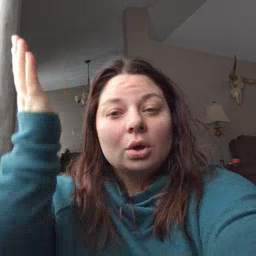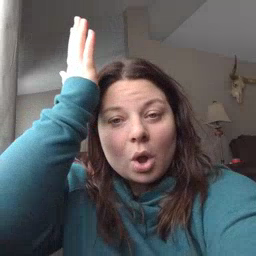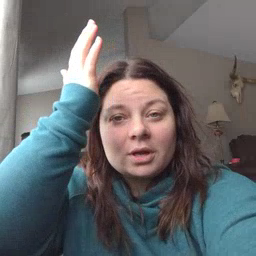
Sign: garbage